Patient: sex M, age 69
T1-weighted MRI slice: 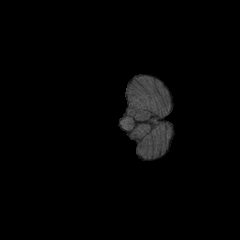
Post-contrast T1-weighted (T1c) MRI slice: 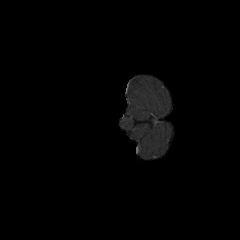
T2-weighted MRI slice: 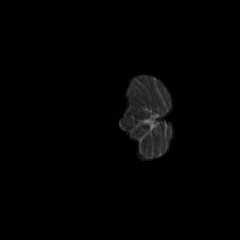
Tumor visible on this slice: no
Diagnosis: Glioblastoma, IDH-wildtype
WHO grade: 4